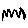
Label: zigzag